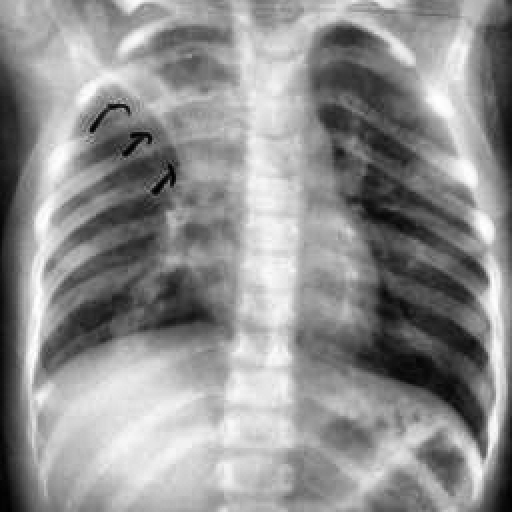
Finding: TUBERCULOSIS